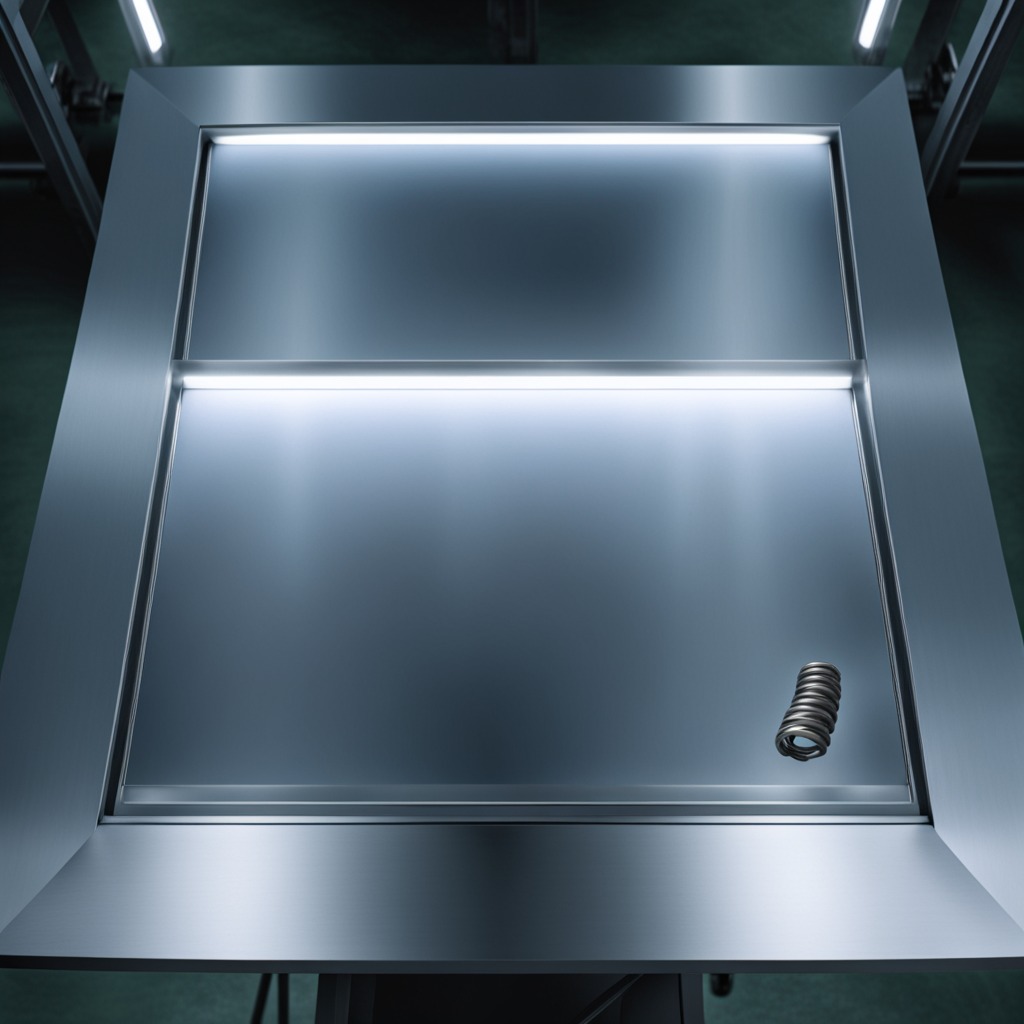
A coiled metal spring is lying on a metal table in a machine shop under fluorescent lights.